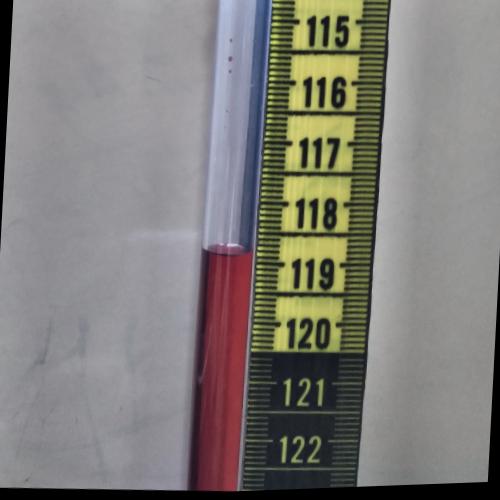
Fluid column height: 118.9 cm